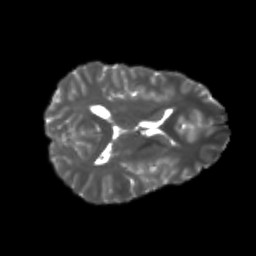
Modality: T2w
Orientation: axial
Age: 21
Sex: male
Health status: healthy
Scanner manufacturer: philips
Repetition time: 7.388 s
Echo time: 0.08599 s